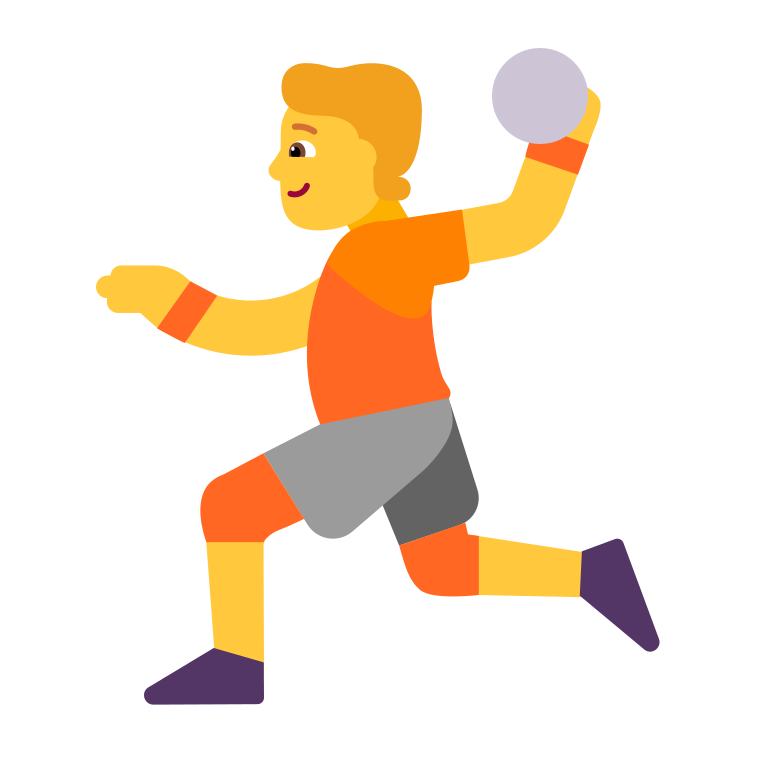
person playing handball flat default